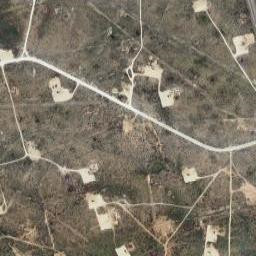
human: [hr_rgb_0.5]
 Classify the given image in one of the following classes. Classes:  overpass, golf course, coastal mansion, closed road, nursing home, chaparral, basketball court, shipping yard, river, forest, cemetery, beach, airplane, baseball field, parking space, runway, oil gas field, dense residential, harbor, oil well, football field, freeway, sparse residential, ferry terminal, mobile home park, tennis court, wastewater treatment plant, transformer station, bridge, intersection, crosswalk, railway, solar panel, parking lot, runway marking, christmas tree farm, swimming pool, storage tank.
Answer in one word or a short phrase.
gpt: oil gas field